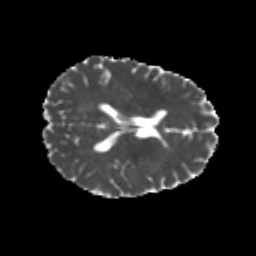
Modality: MD
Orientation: axial
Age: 22
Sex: male
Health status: healthy
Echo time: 0.074 s